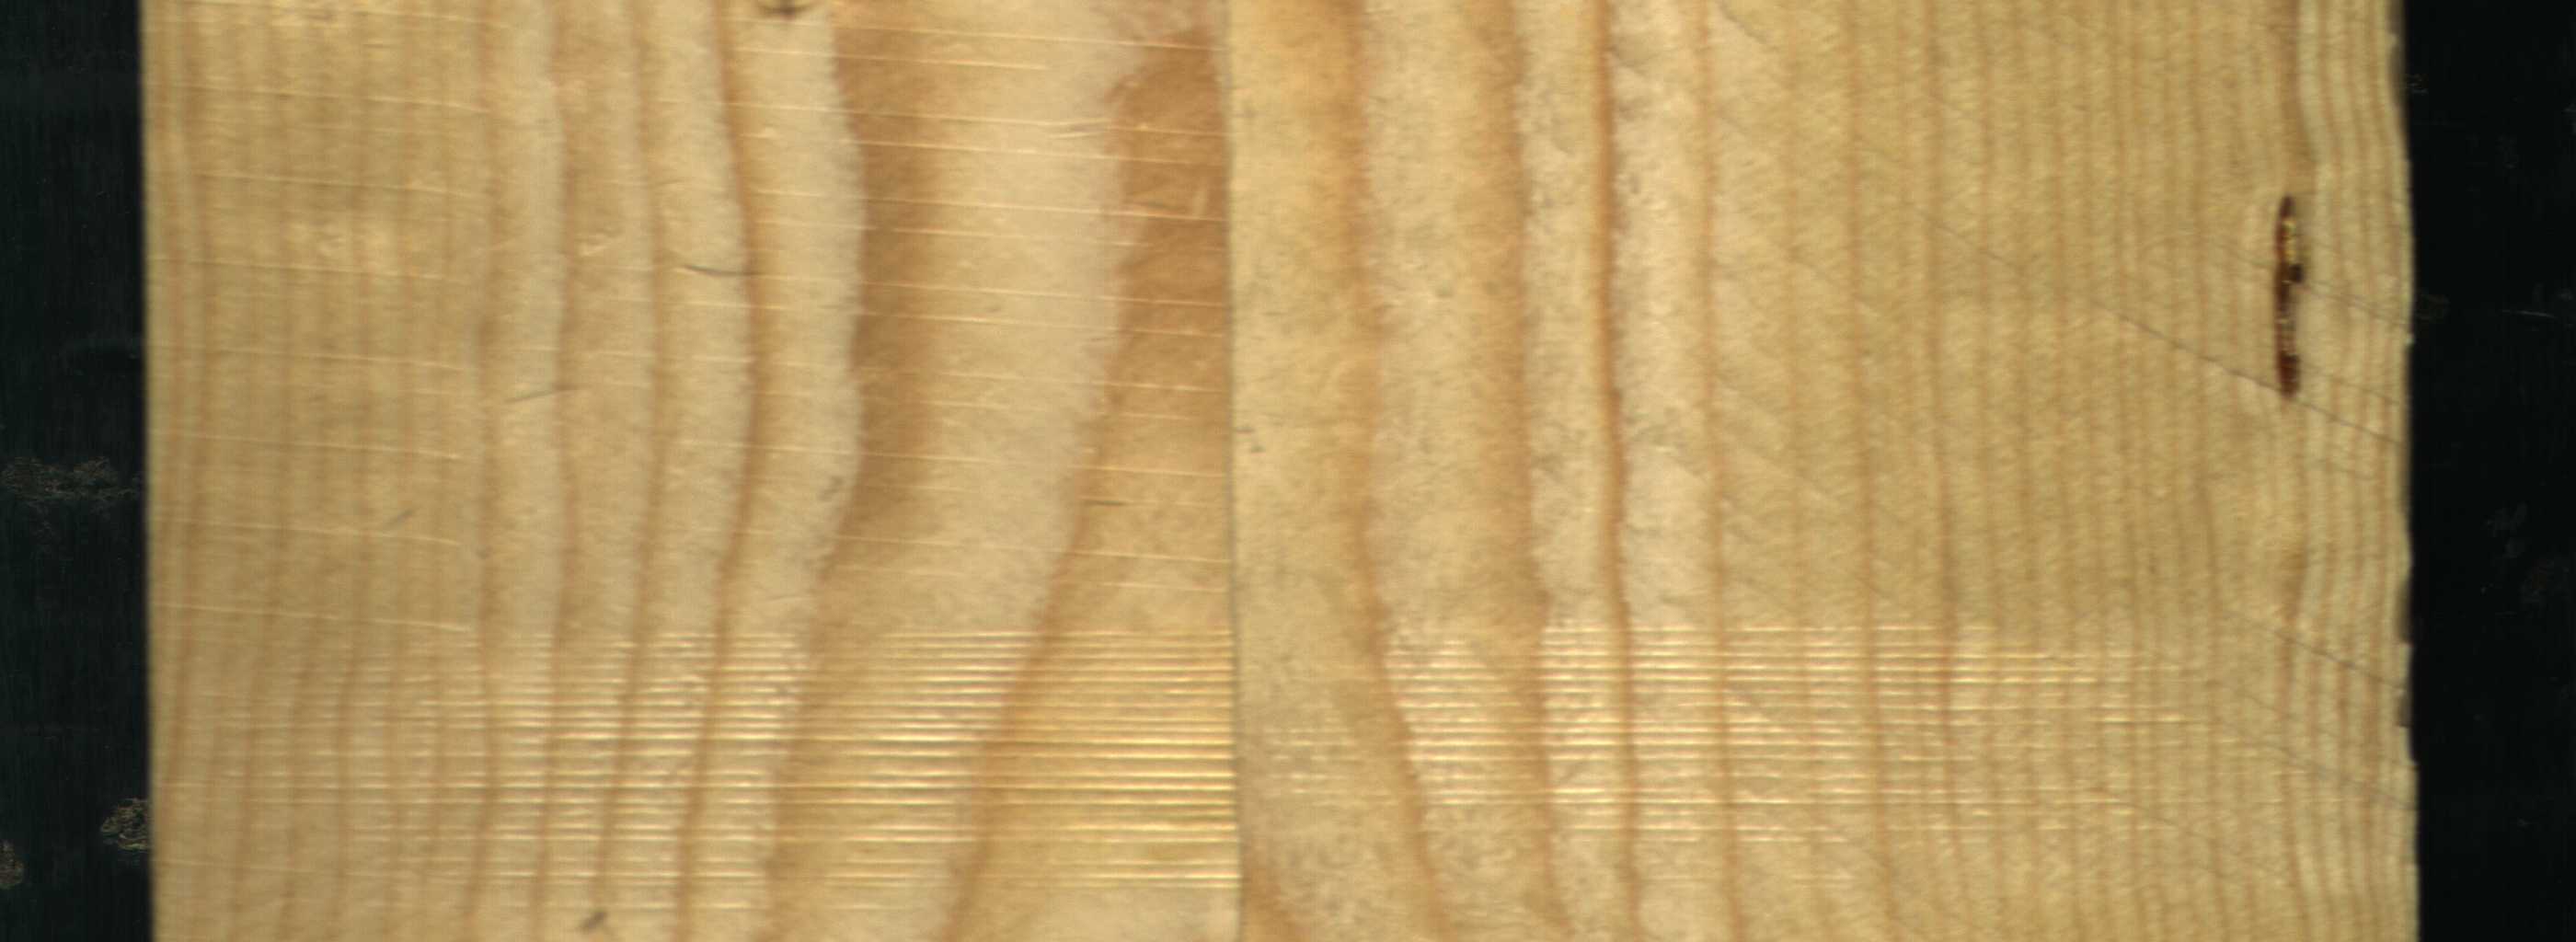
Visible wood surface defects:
resin